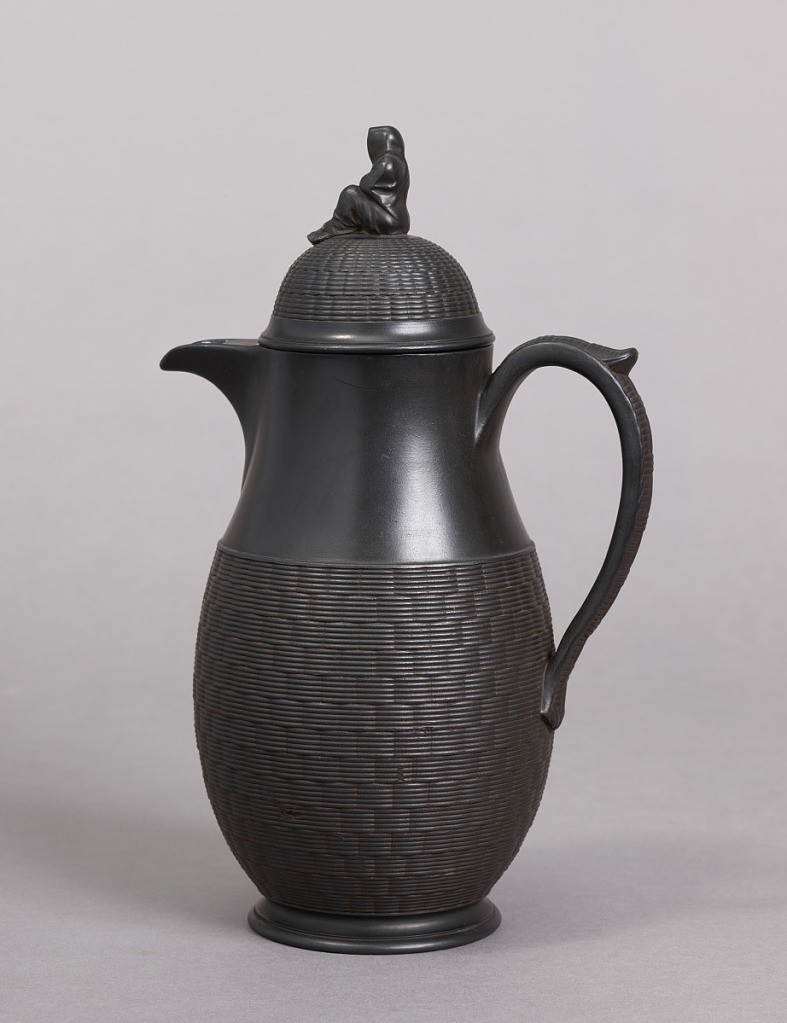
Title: Black Basalt Coffeepot
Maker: Wedgwood, English, established 1759
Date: late 18th century
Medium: stoneware
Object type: coffeepot
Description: Tall, slightly swelling body, long loop handle, short spout; high domed lid with finial in the form of a draped female figure.  Sides of body (lower portion) and lid with basket-weave texture; wide band top section of body plain.